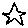
Label: star